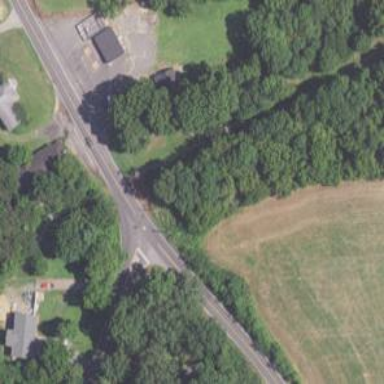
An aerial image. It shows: Stop road.